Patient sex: M
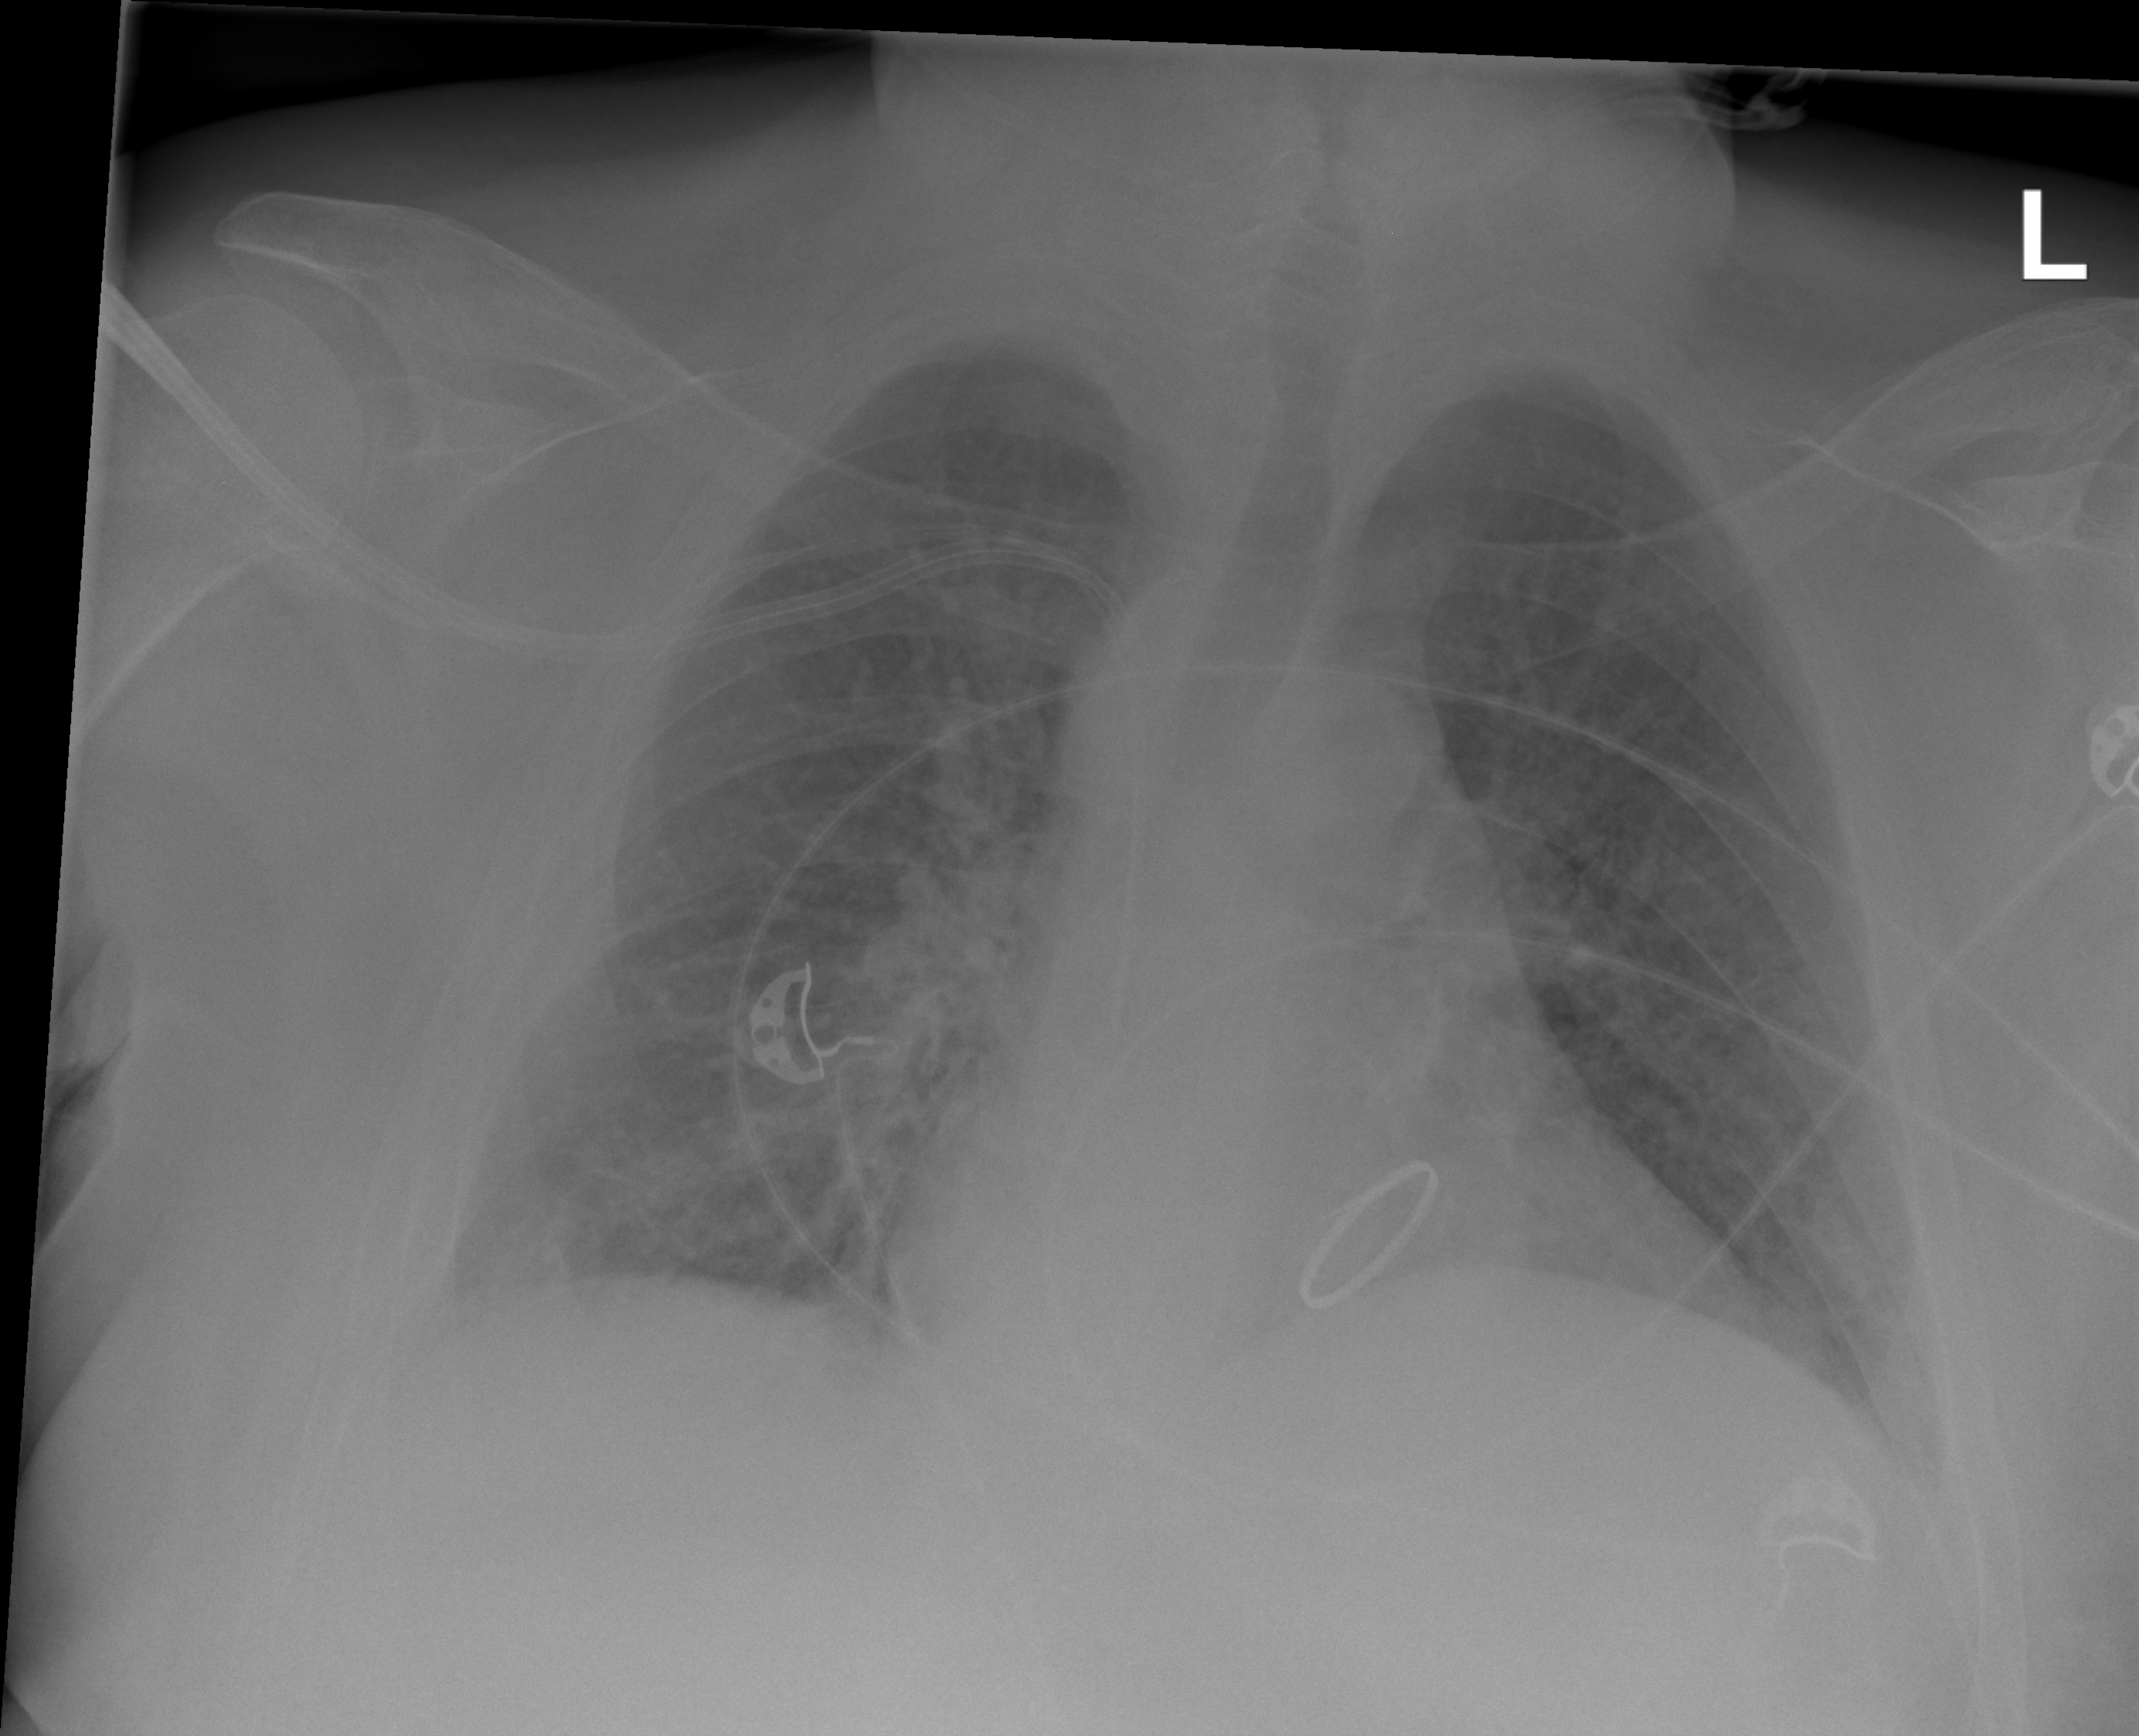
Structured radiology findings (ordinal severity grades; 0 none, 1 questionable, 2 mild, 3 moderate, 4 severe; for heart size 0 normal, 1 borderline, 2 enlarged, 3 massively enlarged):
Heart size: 2
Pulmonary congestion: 2
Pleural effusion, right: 2
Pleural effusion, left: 2
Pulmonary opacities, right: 2
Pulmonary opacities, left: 1
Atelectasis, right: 2
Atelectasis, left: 1